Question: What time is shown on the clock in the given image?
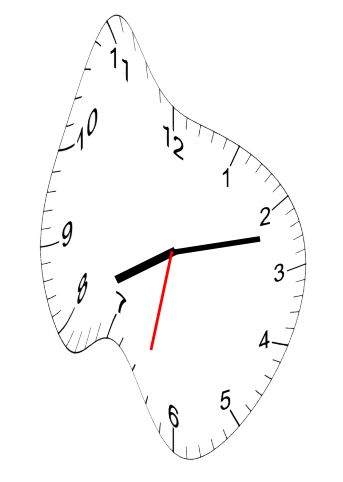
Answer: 08:12:32